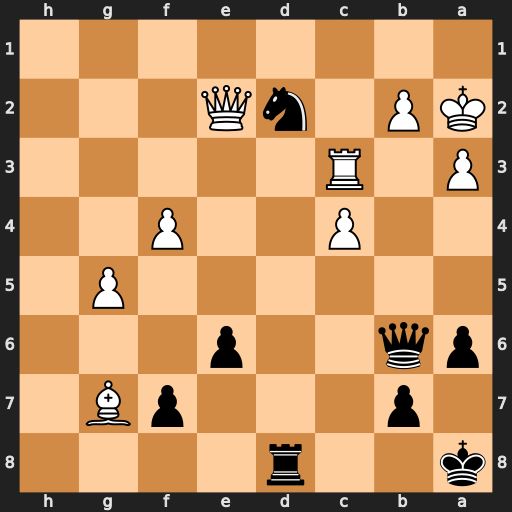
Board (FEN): k2r4/1p3pB1/pq2p3/6P1/2P2P2/P1R5/KP1nQ3/8
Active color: b
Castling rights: -
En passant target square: -
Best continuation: Qg1 Qxd2 Rxd2